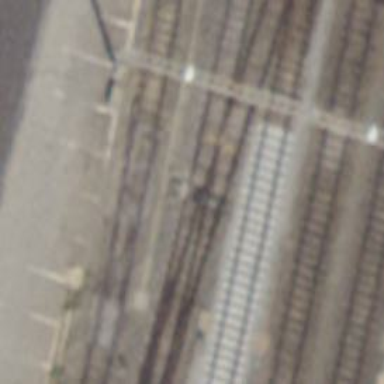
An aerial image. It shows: Railway switch.